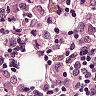
Metastatic tissue present: yes